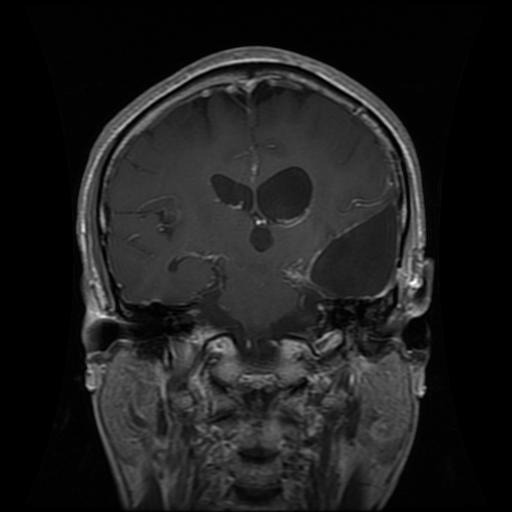
Label: glioma